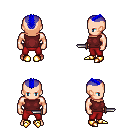
a pixel art fantasy rpg character, male body template, human, light skin, maroon sleeveless shirt, red pants, blue short mohawk hairstyle, gold boots, dagger, four views (front, back, left, right), 2x2 character sprite sheet, small pixel art, hard edges, no anti-aliasing